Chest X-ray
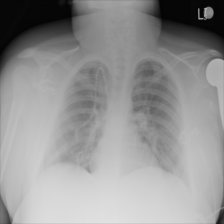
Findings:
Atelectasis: negative
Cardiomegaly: negative
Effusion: negative
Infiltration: negative
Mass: negative
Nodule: negative
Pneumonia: negative
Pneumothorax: negative
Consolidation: negative
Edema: negative
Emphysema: negative
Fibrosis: negative
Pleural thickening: negative
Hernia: negative